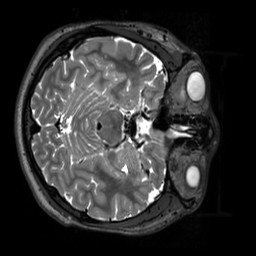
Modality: T2w
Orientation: axial
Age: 22
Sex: male
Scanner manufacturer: siemens
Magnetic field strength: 3 T
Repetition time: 3.2 s
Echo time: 0.412 s